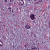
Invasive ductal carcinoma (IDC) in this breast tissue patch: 1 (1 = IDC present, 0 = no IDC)